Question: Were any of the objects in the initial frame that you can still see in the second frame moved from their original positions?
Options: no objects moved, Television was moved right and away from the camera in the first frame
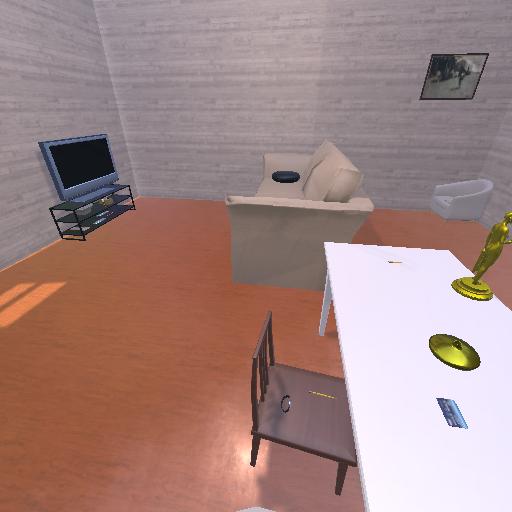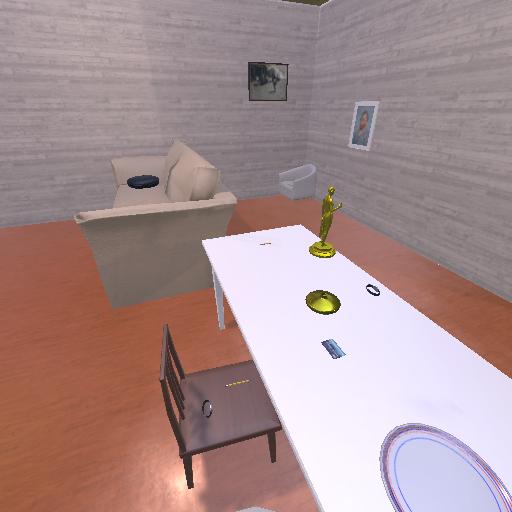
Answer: no objects moved